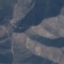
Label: HerbaceousVegetation